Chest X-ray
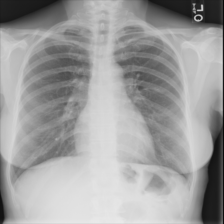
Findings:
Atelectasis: negative
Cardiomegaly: negative
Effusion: negative
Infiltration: negative
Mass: negative
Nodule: negative
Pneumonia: negative
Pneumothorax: negative
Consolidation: negative
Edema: negative
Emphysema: negative
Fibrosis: negative
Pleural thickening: negative
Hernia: negative